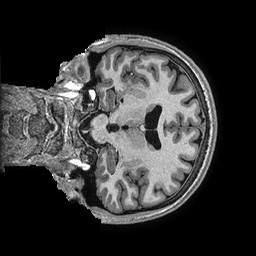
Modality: T1w
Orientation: coronal
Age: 22
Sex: male
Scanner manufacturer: ge
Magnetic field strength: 3 T
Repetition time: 0.006952 s
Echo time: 0.00292 s